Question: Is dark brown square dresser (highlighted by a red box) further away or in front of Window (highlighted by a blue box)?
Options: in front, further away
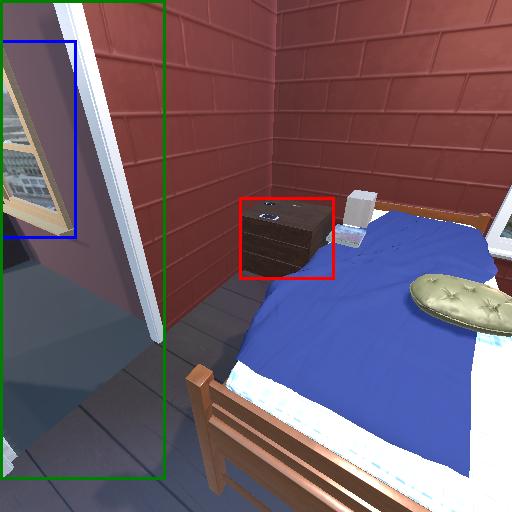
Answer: in front